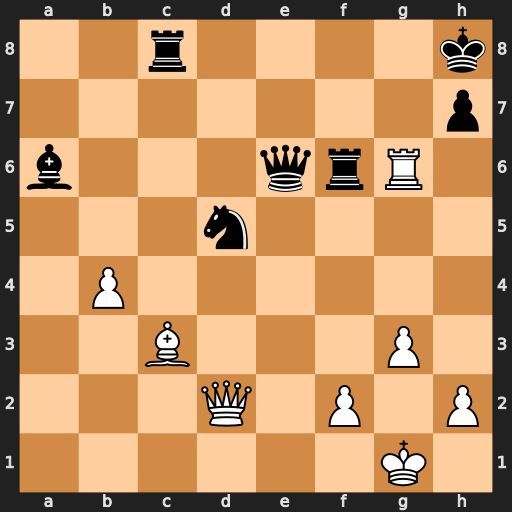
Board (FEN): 2r4k/7p/b3qrR1/3n4/1P6/2B3P1/3Q1P1P/6K1
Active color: w
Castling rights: -
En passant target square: -
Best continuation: Qxd5 Qe1+ Bxe1